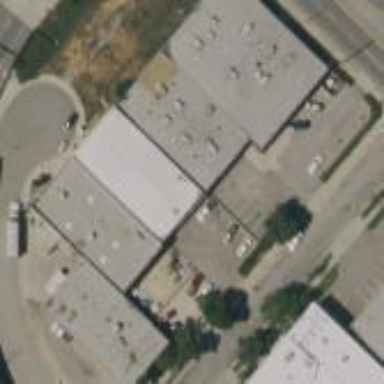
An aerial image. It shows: Warehouse.